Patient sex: M
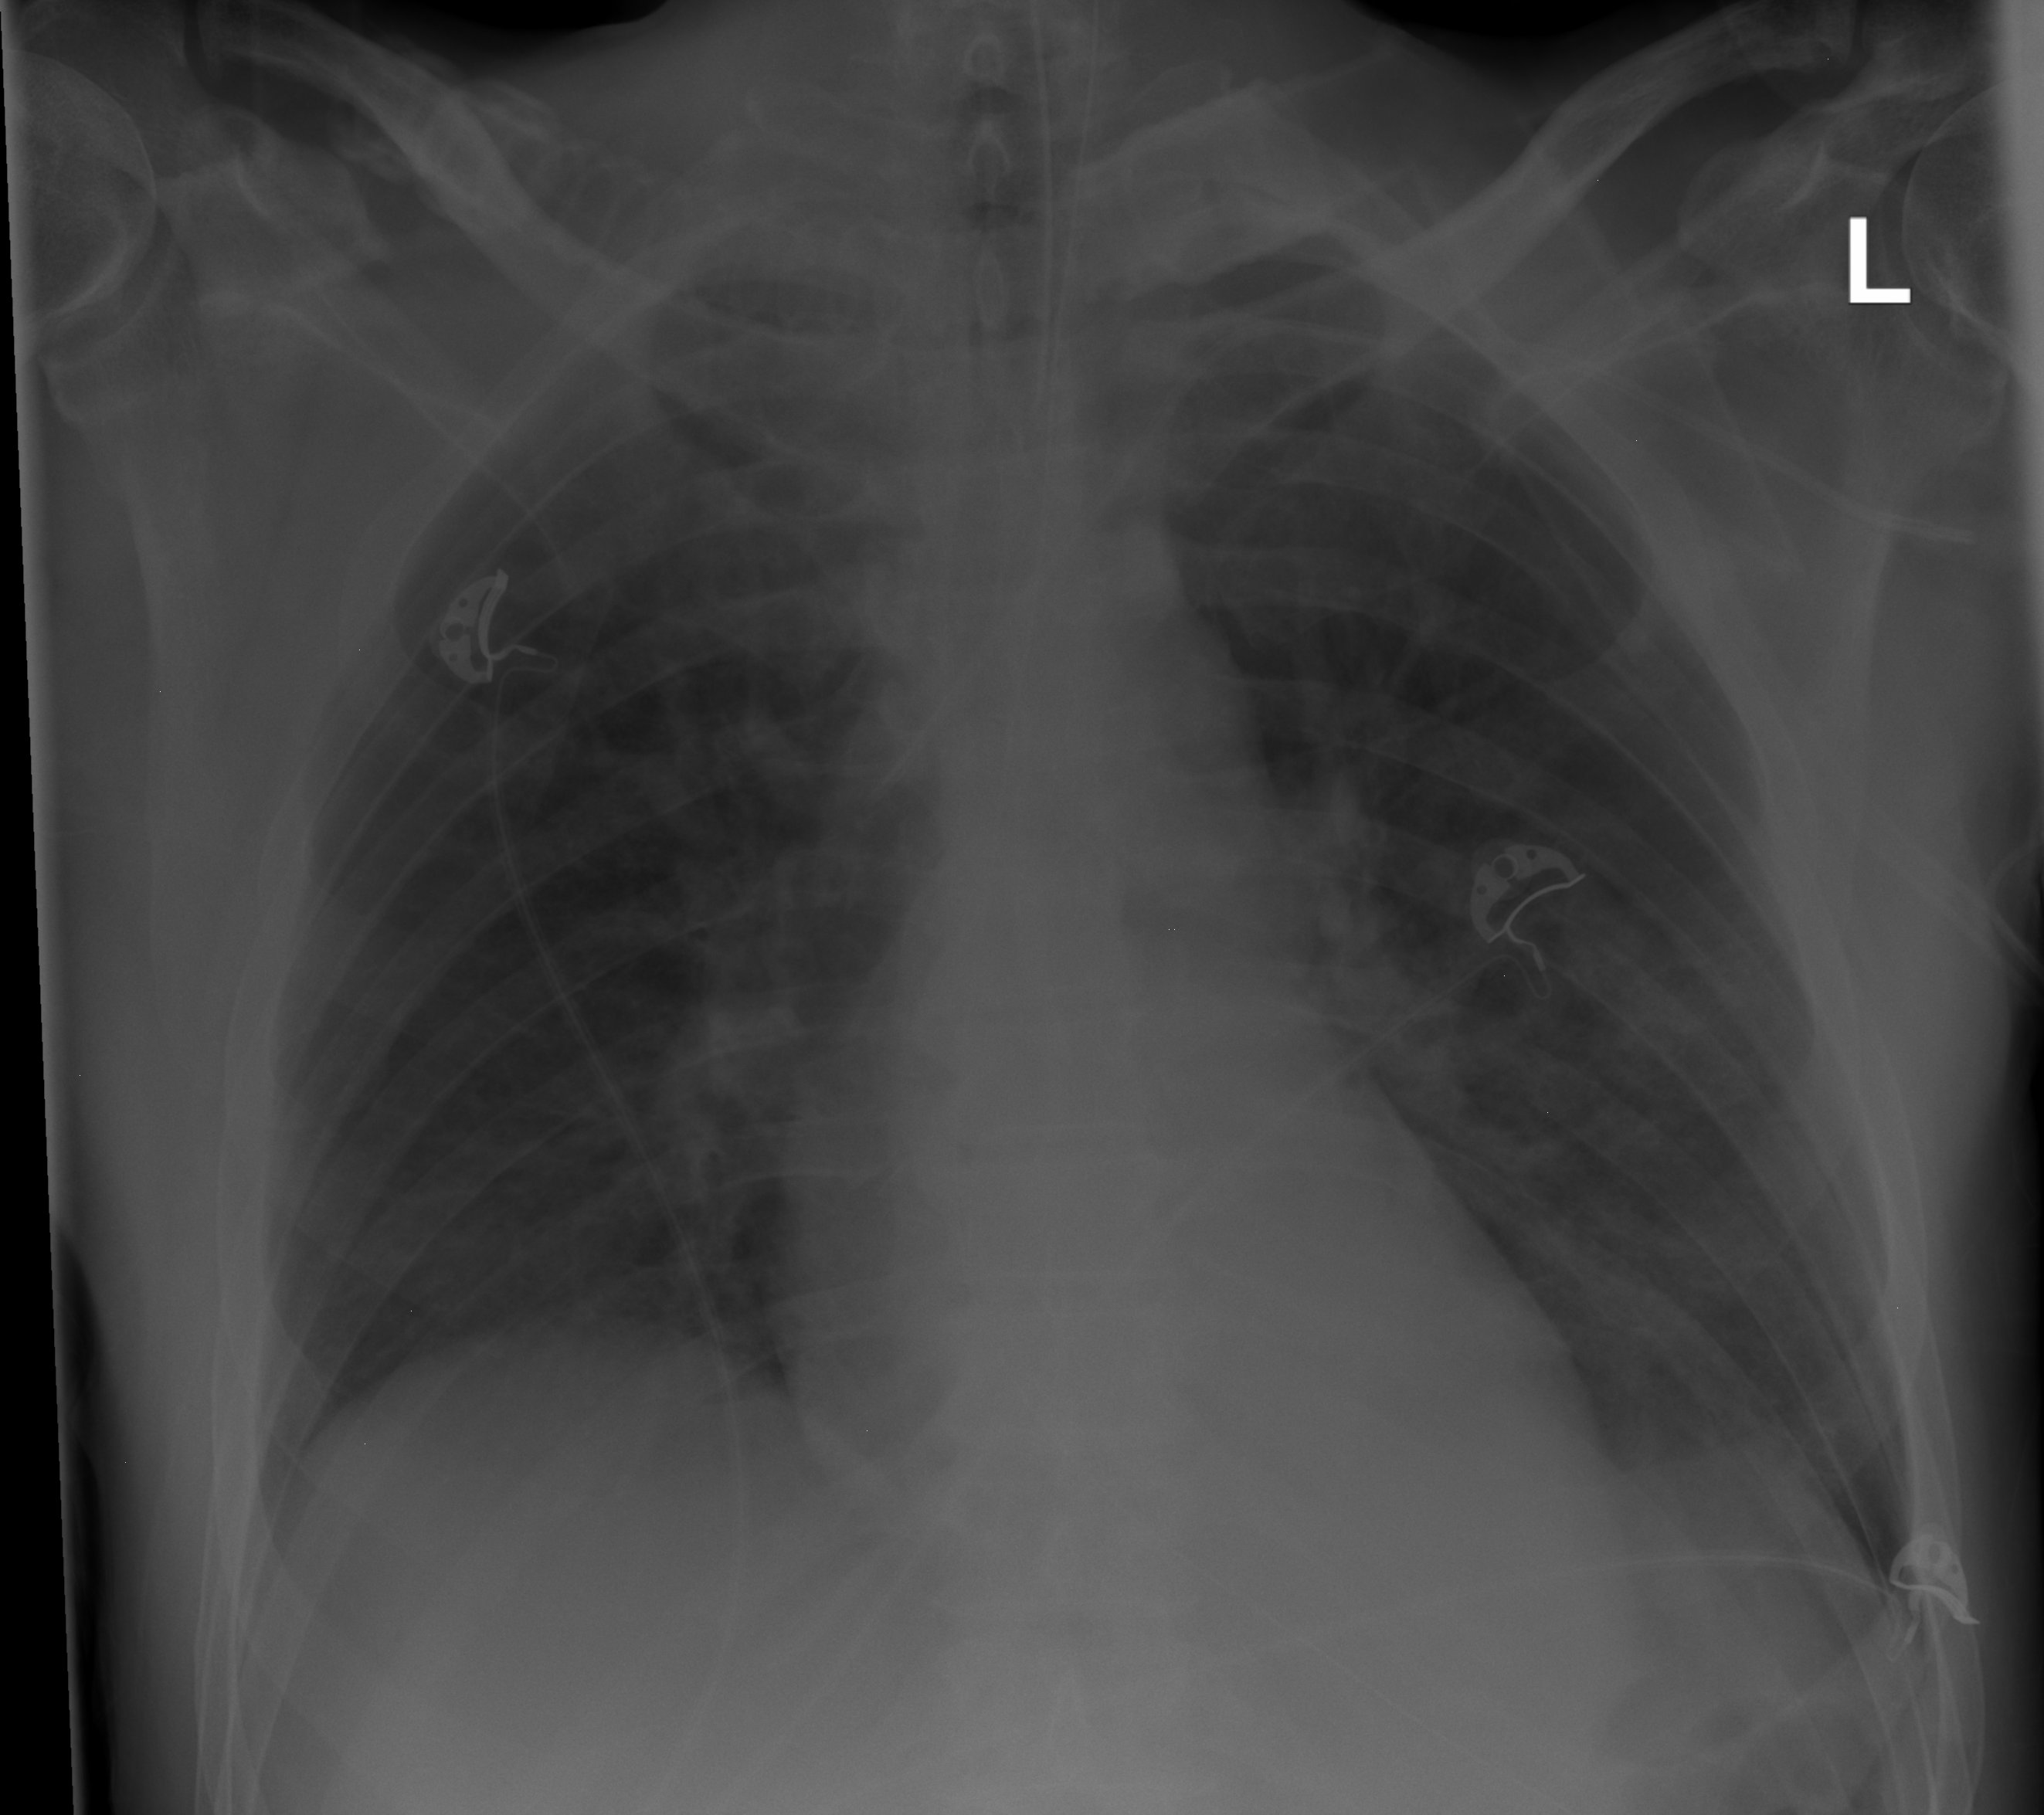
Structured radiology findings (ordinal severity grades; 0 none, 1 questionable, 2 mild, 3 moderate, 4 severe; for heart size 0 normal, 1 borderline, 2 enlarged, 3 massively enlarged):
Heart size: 0
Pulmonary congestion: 0
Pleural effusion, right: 0
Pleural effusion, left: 2
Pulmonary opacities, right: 1
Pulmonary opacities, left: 3
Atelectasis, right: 0
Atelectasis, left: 2